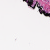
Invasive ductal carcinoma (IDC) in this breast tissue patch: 0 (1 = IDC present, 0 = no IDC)